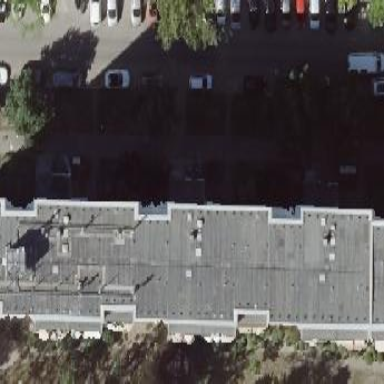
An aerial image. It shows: Apartment building with flat roof.